Question: I'm trying to get these information from MongoDB, and it is giving me this JSON to deal with:
'''
{
"values":
[
{ "_id" : { "$oid" : "5ccf1bc55d0e652b8a6c9153"} , "Id" : 5 ,"Name" : " palups"} ,
{ "_id" : { "$oid" : "5ccf24e91f6e4f29b5ede29b"} , "Id" : 2 ,"Name" : "Maria"} ,
{ "_id" : { "$oid" : "5ccf25071f6e4f29b5ede2c5"} , "Id" : 3 ,"Name" : "marcela"}
]
}
'''
The problem is that nested object $oid. I managed to get the Id and the Name, but not the nested object.
Here's what I tried:
'''
[System.Serializable]
public class ScoreData {
public List<Values> values = new List<Values>();
}
[System.Serializable]
public class Values
{
public _id oid;
public int Id;
public string Name;
}
[System.Serializable]
public class _id
{
public string m_oid;
}
'''
The part above are the classes that I created, and the code below is the function provided to me, with my additions to make it work the way I want:
'''
IEnumerator getProductsInDB(){
UnityWebRequest unityWebRequest = UnityWebRequest.Get (baseURL+databaseName+"/collections/"+collectionName+"?apiKey=" + apiKey);
yield return unityWebRequest.Send();
if(unityWebRequest.isNetworkError || unityWebRequest.isHttpError) {
Debug.Log(unityWebRequest.error);
}
else {
//Debug.Log (unityWebRequest.downloadHandler.text);
jsonString = unityWebRequest.downloadHandler.text;
string JSONToParse = "{"values":" + jsonString + "}"; //estava faltando no json ???
ScoreData loadedScoreData = JsonUtility.FromJson<ScoreData>(JSONToParse);
for (int i = 0; i <= loadedScoreData.values.Count; i++)
{
Debug.Log("score: " + loadedScoreData.values[i].oid.m_oid);
Debug.Log("score: " + loadedScoreData.values[i].Id);
Debug.Log("name: " + loadedScoreData.values[i].Name);
Debug.Log("****************************************");
}
}
}
'''
That's what I get on Unity's console:

(as you can see, the first line is empty).
> score:UnityEngine.Debug:Log(Object)score: 999UnityEngine.Debug:Log(Object)name: MarcelaUnityEngine.Debug:Log(Object)
So, how to parse the nested value or what am I doing wrong?
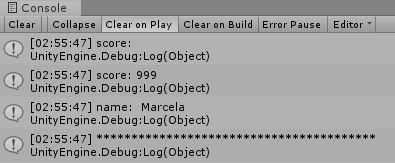
Answer: For 'JsonUtility' the field names in your classes have to match with the ones in your JSON string. Otherwise the "missing" fields will simply have their default value (in your case '""').
So from the naming in your JSON example
- in the class 'Values' it should rather be'''
public _id _id;
'''
- in the class '_id' it have to be'''
public string $oid;
'''
However the latter is not a valid <URL> in c#
> - '_'-
The prefix '$' doesn't fit with those rules.
So if you can't change the JSON I fear that 'JsonUtility' doesn't help you in this case and you should look for another Json parser.
---
You could e.g. use <URL> in order to just retrieve this specific field for each 'Values' instance afterwards and pass it in.
---
### Anyway
The simplest solution would be to remove or replace that special character by something else before you parse it like e.g.
'''
string JSONToParse = ("{"values":" + jsonString + "}").Replace('$', '_');
'''
and rather change
'''
[Serializeable]
public class _id
{
public string _oid;
}
'''
---
Also as Sir Rufo commented are you really sure you have to do that
'''
string JSONToParse = ("{"values":" + jsonString + "}");
'''
? In your question you are saying that you already receive the JSON including the '{ }' and the 'values' field...